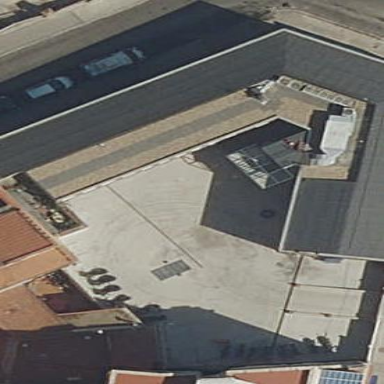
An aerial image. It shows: Ambulance station building.